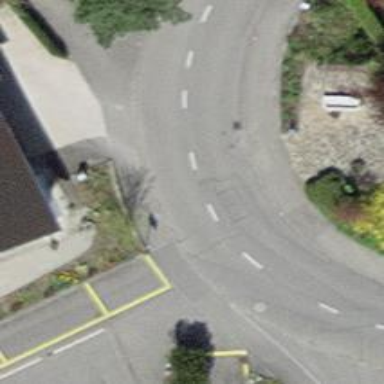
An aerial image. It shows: Residential road with asphalt surface.